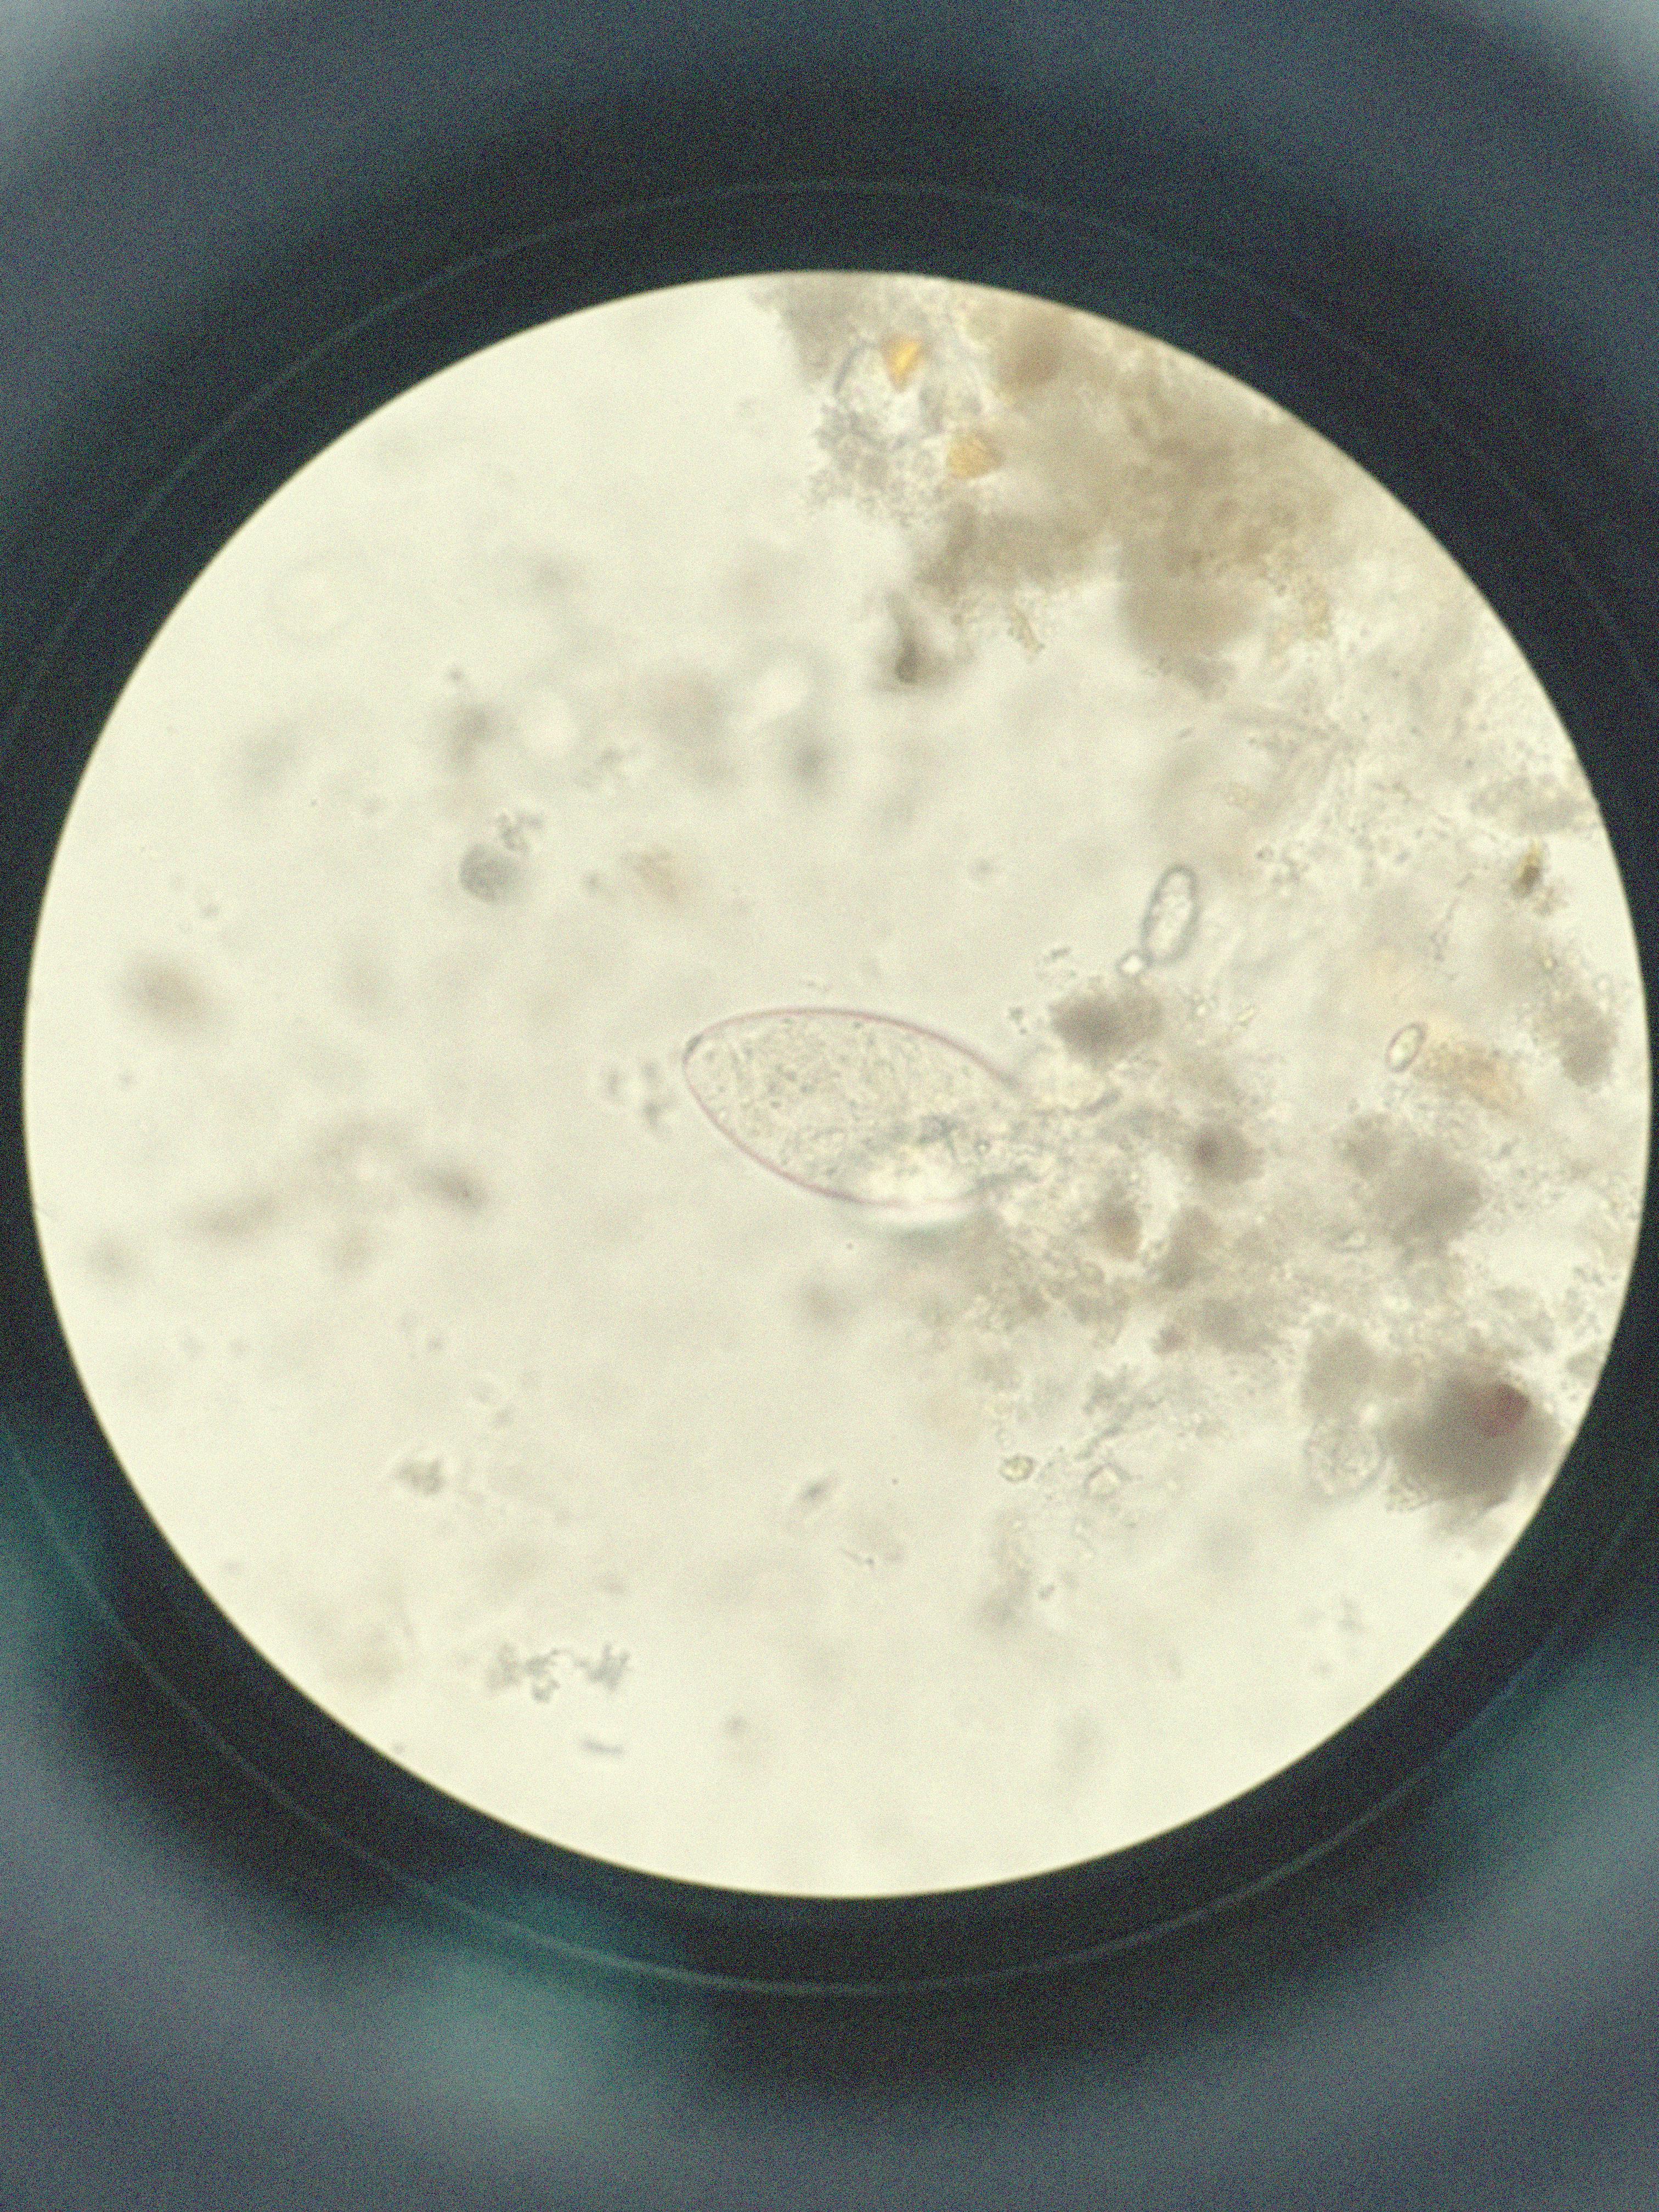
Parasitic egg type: Fasciolopsis buski